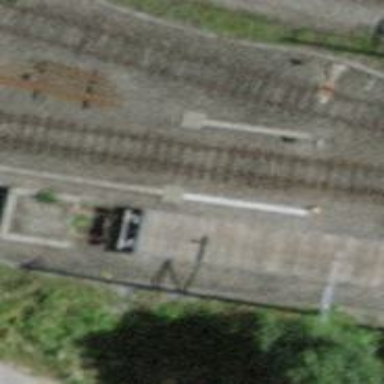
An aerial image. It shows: Railway buffer stop.